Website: macys
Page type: payment
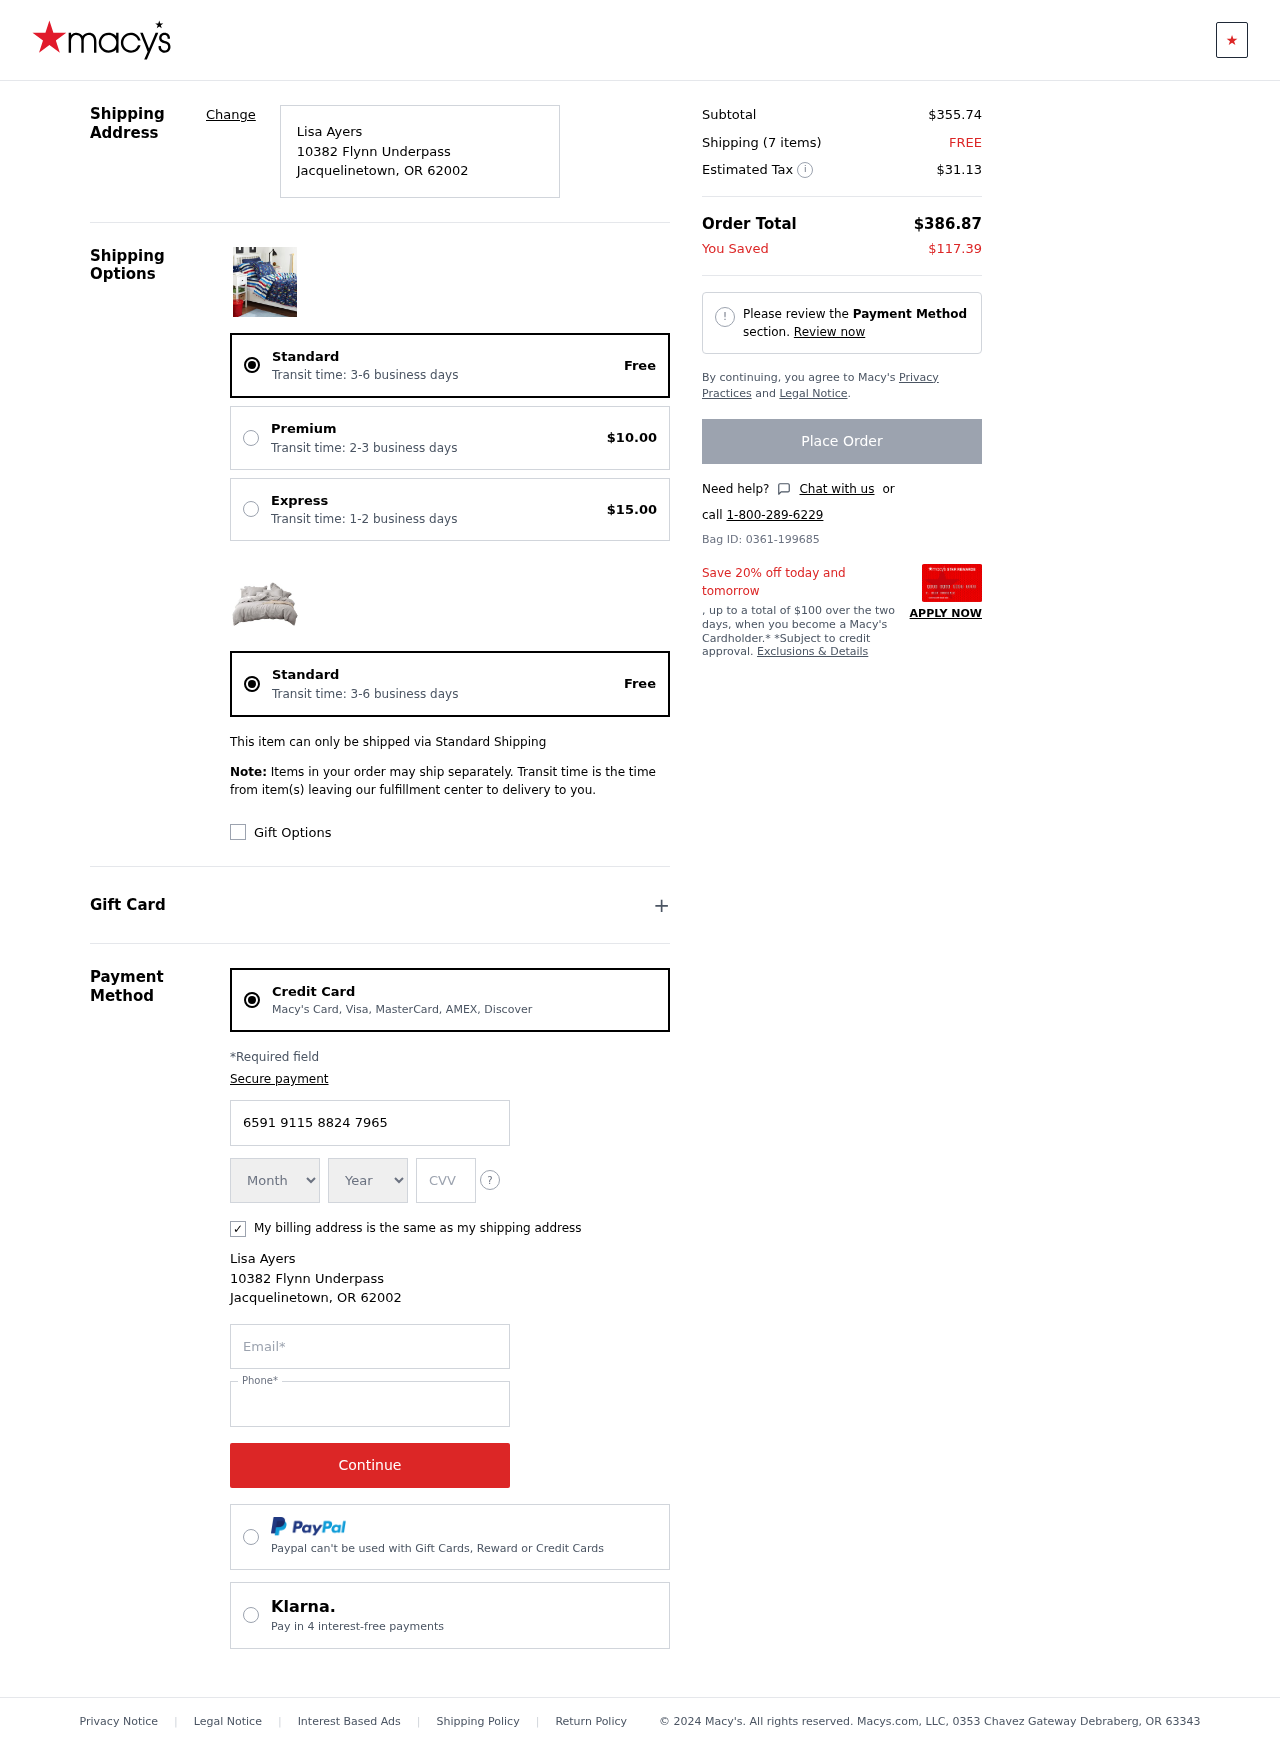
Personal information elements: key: PII_CARD_CVV
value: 796
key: PII_CARD_EXPIRY_MONTH
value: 05
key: PII_CARD_EXPIRY_YEAR
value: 28
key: PII_CARD_NUMBER
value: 6591 9115 8824 7965
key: PII_CITY
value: Jacquelinetown
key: PII_EMAIL
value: layers@gmail.com
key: PII_FULLNAME
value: Lisa Ayers
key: PII_PHONE
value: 8914887415
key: PII_POSTCODE
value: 62002
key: PII_STATE_ABBR
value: OR
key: PII_STREET
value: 10382 Flynn Underpass
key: PII_FULLNAME2
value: Lisa Ayers
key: PII_CITY2
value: Jacquelinetown
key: PII_STATE_ABBR2
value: OR
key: PII_POSTCODE_FULL
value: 62002
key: PII_POSTCODE_NUMERIC
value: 62002
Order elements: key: ORDER_DELIVERY_DATE
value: Transit time: 3-6 business days
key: ORDER_SHIPPING_STANDARD
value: Free
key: ORDER_SHIPPING_PREMIUM
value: $10.00
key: ORDER_SHIPPING_EXPRESS
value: $15.00
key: ORDER_DELIVERY_DATE2
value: Transit time: 3-6 business days
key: ORDER_SHIPPING_STANDARD2
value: Free
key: ORDER_SUBTOTAL
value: $355.74
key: ORDER_NUM_ITEMS
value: Shipping (7 items)
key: ORDER_SHIPPING_COST
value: FREE
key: ORDER_TAX
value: $31.13
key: ORDER_TOTAL
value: $386.87
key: ORDER_SAVINGS
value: $117.39
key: ORDER_ID
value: Bag ID: 0361-199685